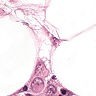
Metastatic tissue present: yes